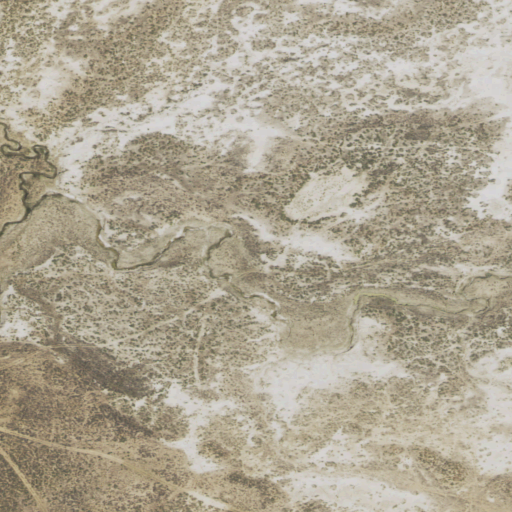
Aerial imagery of valley in Wyoming named Alkali Wash containing shrub and grassland